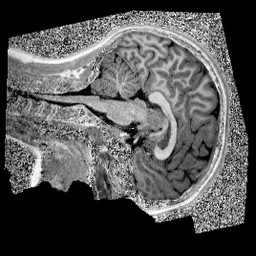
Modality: UNIT1
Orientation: sagittal
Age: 12
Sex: male
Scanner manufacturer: siemens
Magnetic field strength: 3 T
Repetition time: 4 s
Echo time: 0.00299 s